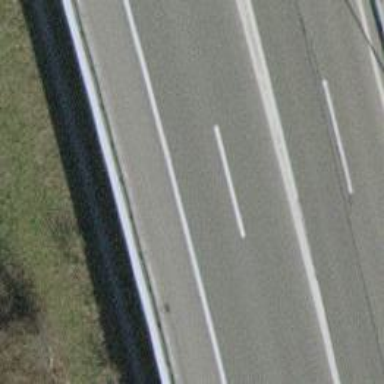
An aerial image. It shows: Motorway bridge.